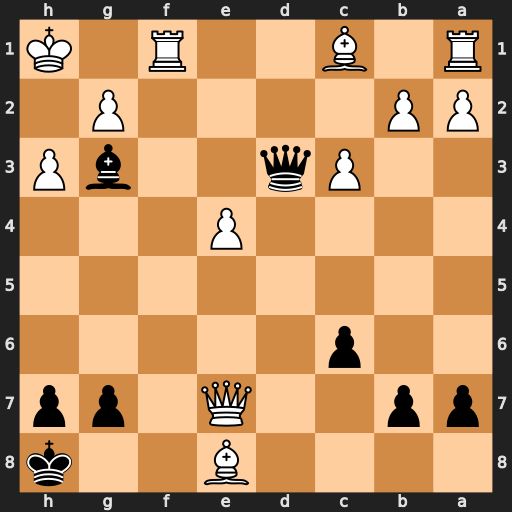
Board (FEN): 4B2k/pp2Q1pp/2p5/8/4P3/2Pq2bP/PP4P1/R1B2R1K
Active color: b
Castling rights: -
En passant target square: -
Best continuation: Qxf1#